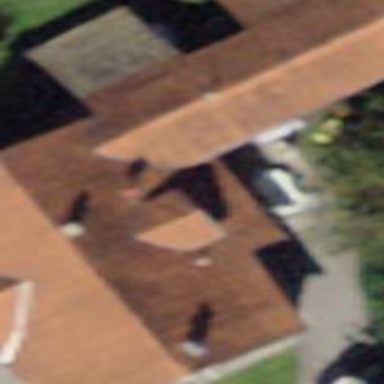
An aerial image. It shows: Gabled roof apartments building.